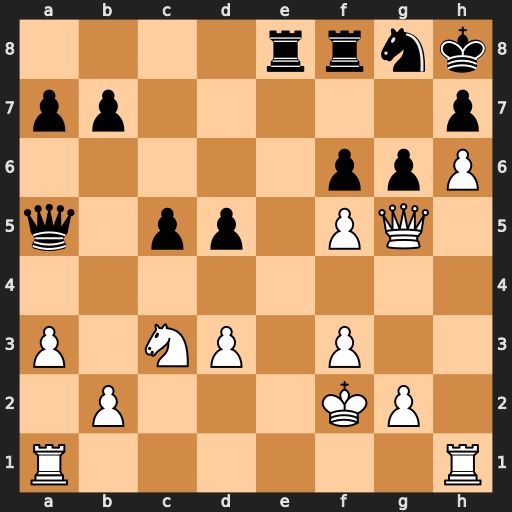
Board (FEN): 4rrnk/pp5p/5ppP/q1pp1PQ1/8/P1NP1P2/1P3KP1/R6R
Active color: w
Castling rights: -
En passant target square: -
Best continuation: fxg6 hxg6 Qxg6